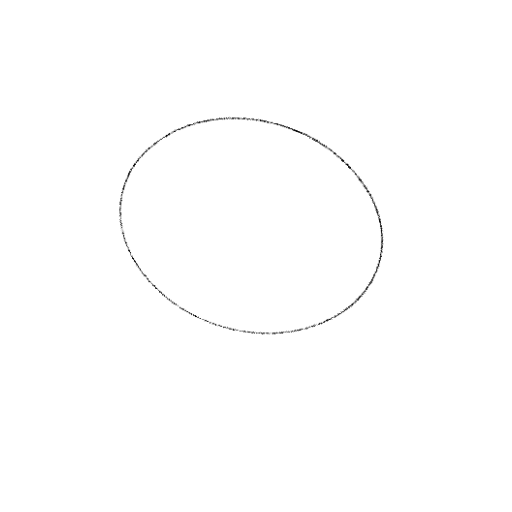
Crossing number: 0